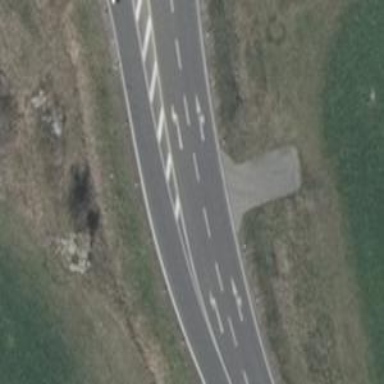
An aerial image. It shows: Secondary road.